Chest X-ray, PA view. Patient: 66 years old, sex M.
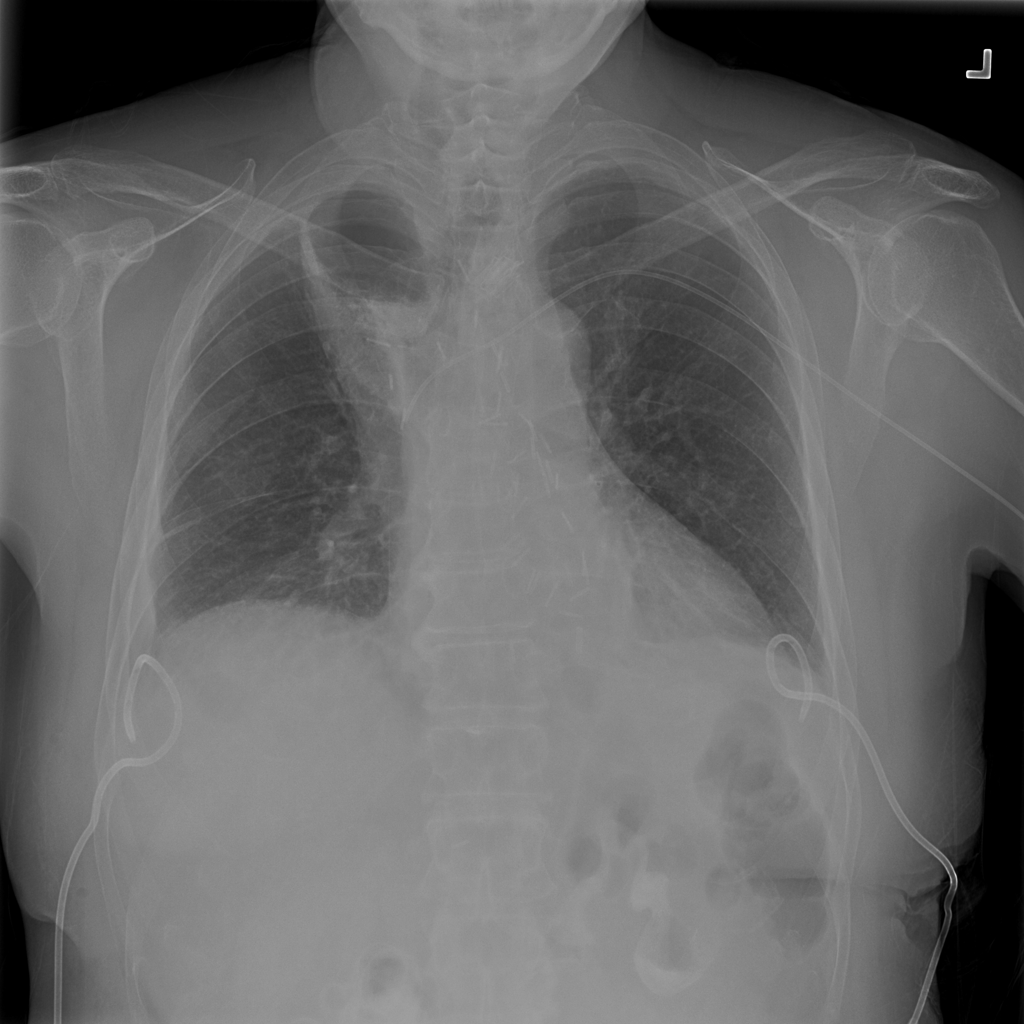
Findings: Effusion